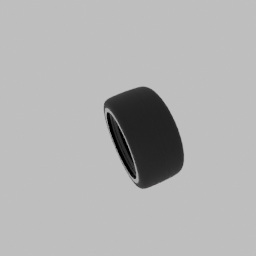
Label: mechanical